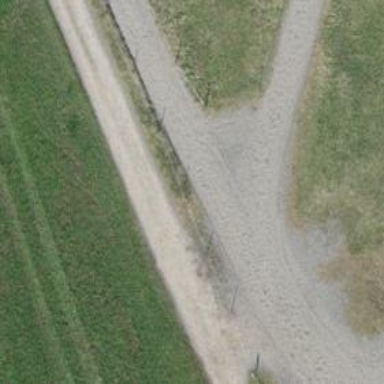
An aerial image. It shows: Equestrian track for leisurely land activities.